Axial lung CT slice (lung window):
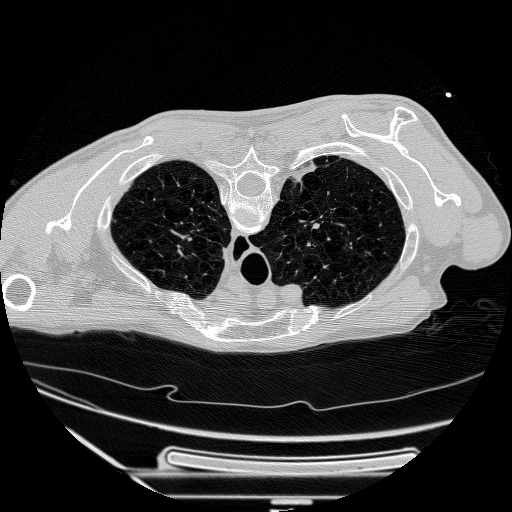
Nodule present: no